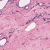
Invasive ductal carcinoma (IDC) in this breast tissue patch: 0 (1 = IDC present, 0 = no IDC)